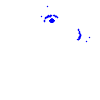
Particle: electron